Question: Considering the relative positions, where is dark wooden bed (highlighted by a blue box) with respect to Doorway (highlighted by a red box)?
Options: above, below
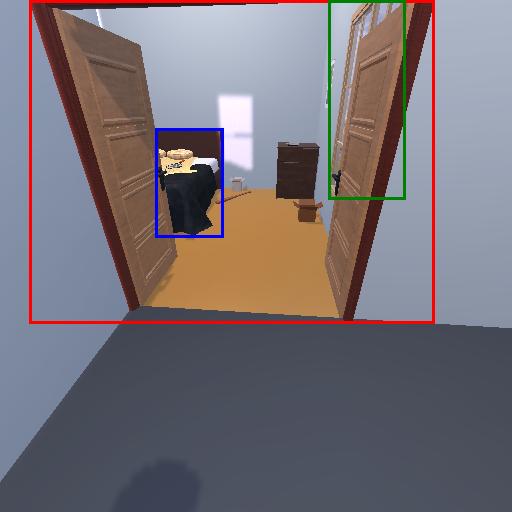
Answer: above